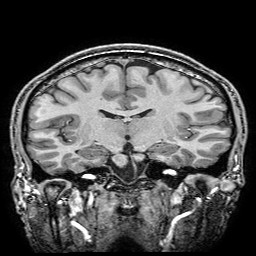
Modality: T1w
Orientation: sagittal
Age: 18
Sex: male
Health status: healthy